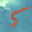
Label: 5